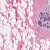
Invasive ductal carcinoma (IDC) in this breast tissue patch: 0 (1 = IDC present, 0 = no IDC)